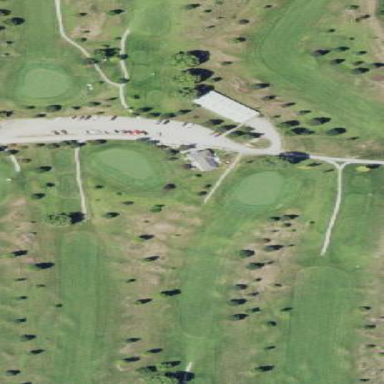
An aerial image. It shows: Golf course.